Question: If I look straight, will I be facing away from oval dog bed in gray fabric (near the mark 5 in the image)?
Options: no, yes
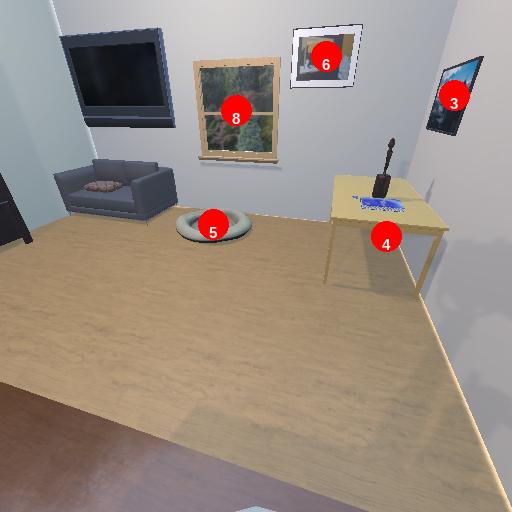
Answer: no